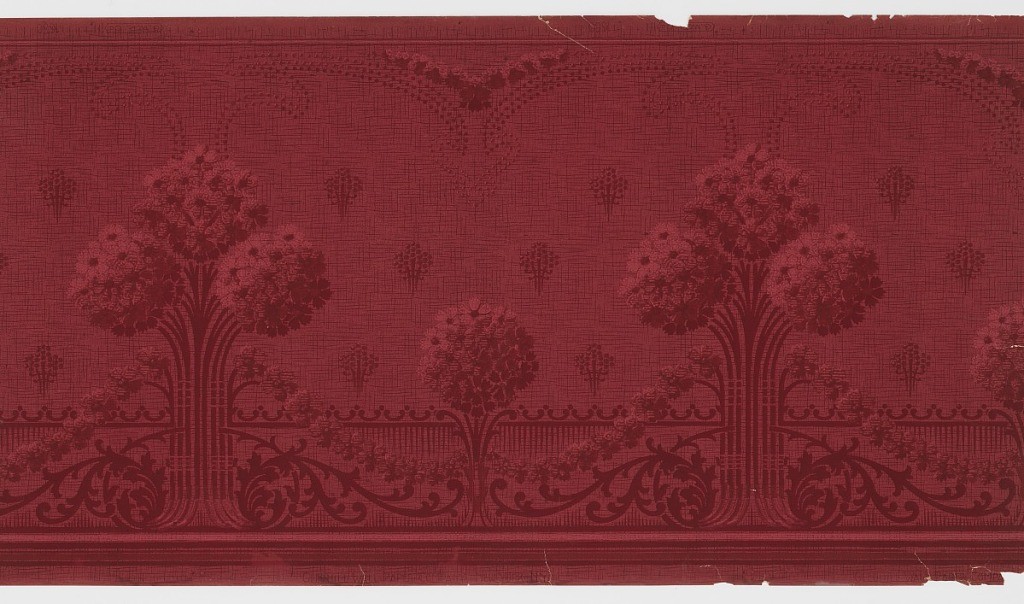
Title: Frieze
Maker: Gledhill Wall Paper Co., New York, New York, founded 1900
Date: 1905–1915
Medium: Machine-printed paper
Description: Tall group of three flower clusters, each resembling a ball, alternating with a shorter single cluster of flowers, also shaped like a ball. Floral swags connect the motifs. Printed in reds on deep red imitation fabric background.